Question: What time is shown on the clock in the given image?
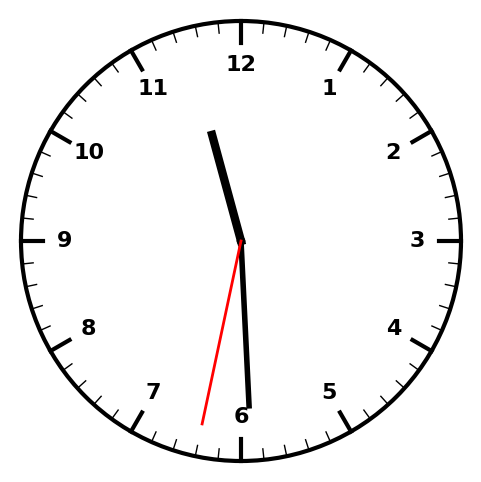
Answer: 11:29:32